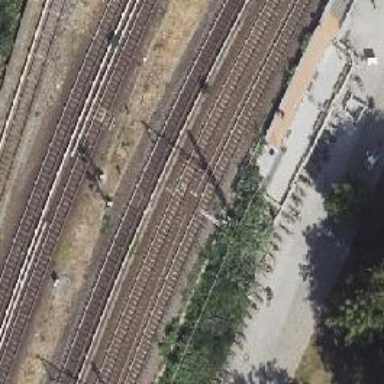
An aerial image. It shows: Milestone along the railway track with catenary mast.